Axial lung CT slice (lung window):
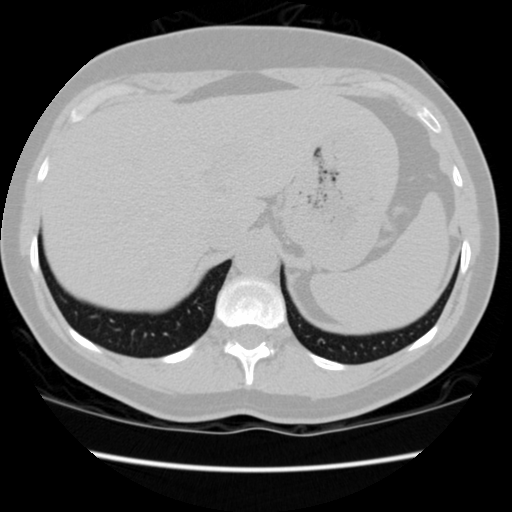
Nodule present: no